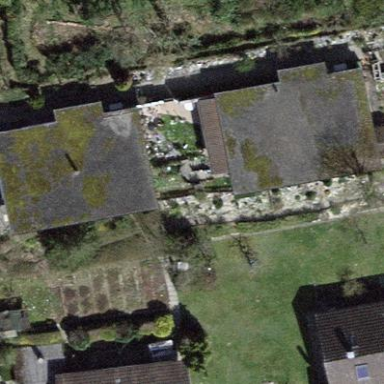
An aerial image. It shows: Building with tiled roof.